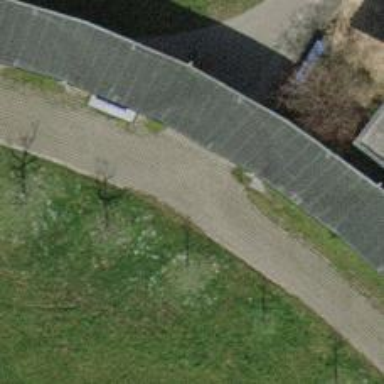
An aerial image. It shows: Footway with grass paver surface.